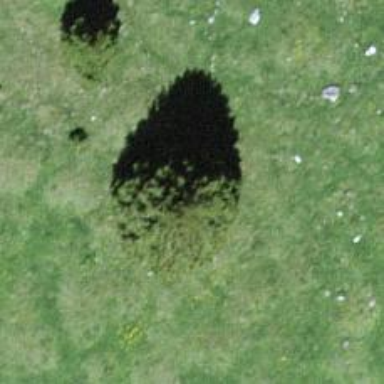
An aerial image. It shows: Needle-leaved tree in its natural environment.